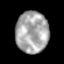
Tissue: skin
Cell type: Epithelial cells
Senescence score: 0.2494
Nuclear area (px): 1336
Mean DAPI intensity: 166.814